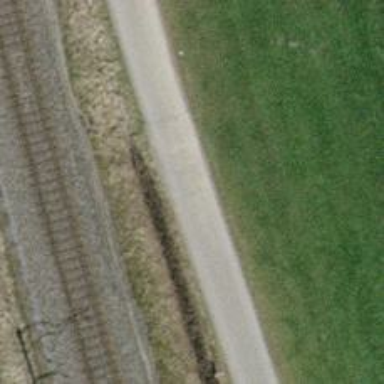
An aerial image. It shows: Asphalt track with grade1 surface suitable for agricultural vehicles.